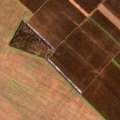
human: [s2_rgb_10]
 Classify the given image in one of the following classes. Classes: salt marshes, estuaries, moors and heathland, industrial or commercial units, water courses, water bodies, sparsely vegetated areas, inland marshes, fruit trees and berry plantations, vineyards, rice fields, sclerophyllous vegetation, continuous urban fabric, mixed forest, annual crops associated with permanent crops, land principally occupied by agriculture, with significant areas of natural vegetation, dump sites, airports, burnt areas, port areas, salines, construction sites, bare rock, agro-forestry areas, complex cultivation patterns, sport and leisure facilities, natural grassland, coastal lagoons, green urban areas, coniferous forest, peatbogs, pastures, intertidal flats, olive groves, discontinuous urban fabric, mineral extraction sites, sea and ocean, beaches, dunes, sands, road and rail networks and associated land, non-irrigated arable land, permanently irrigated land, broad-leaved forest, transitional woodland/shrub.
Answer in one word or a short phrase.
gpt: non-irrigated arable land